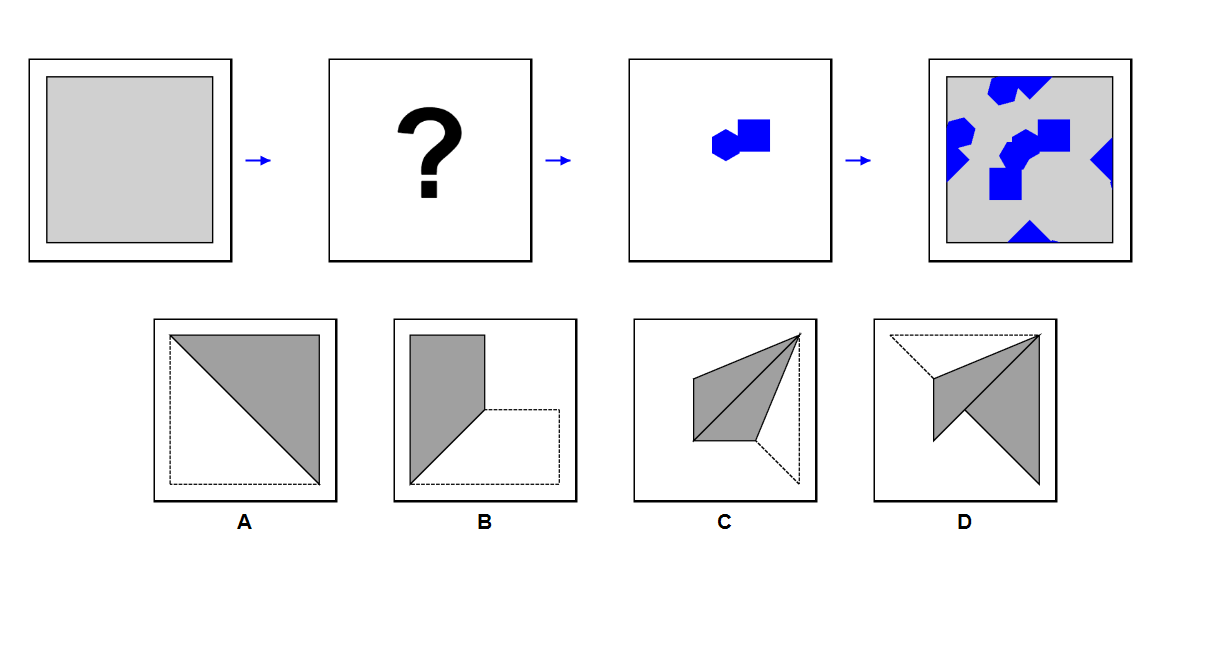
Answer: B